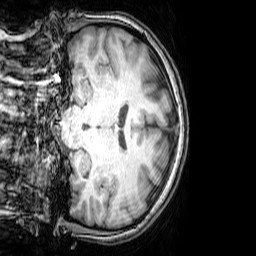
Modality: T1w
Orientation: coronal
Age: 22
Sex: female
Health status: healthy
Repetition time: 0.081 s
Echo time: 0.037 s